Interaction volume radius: 5 \u00c5
Interaction volume height: 25 \u00c5
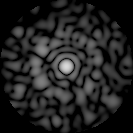
Disorder parameter: 0.8132